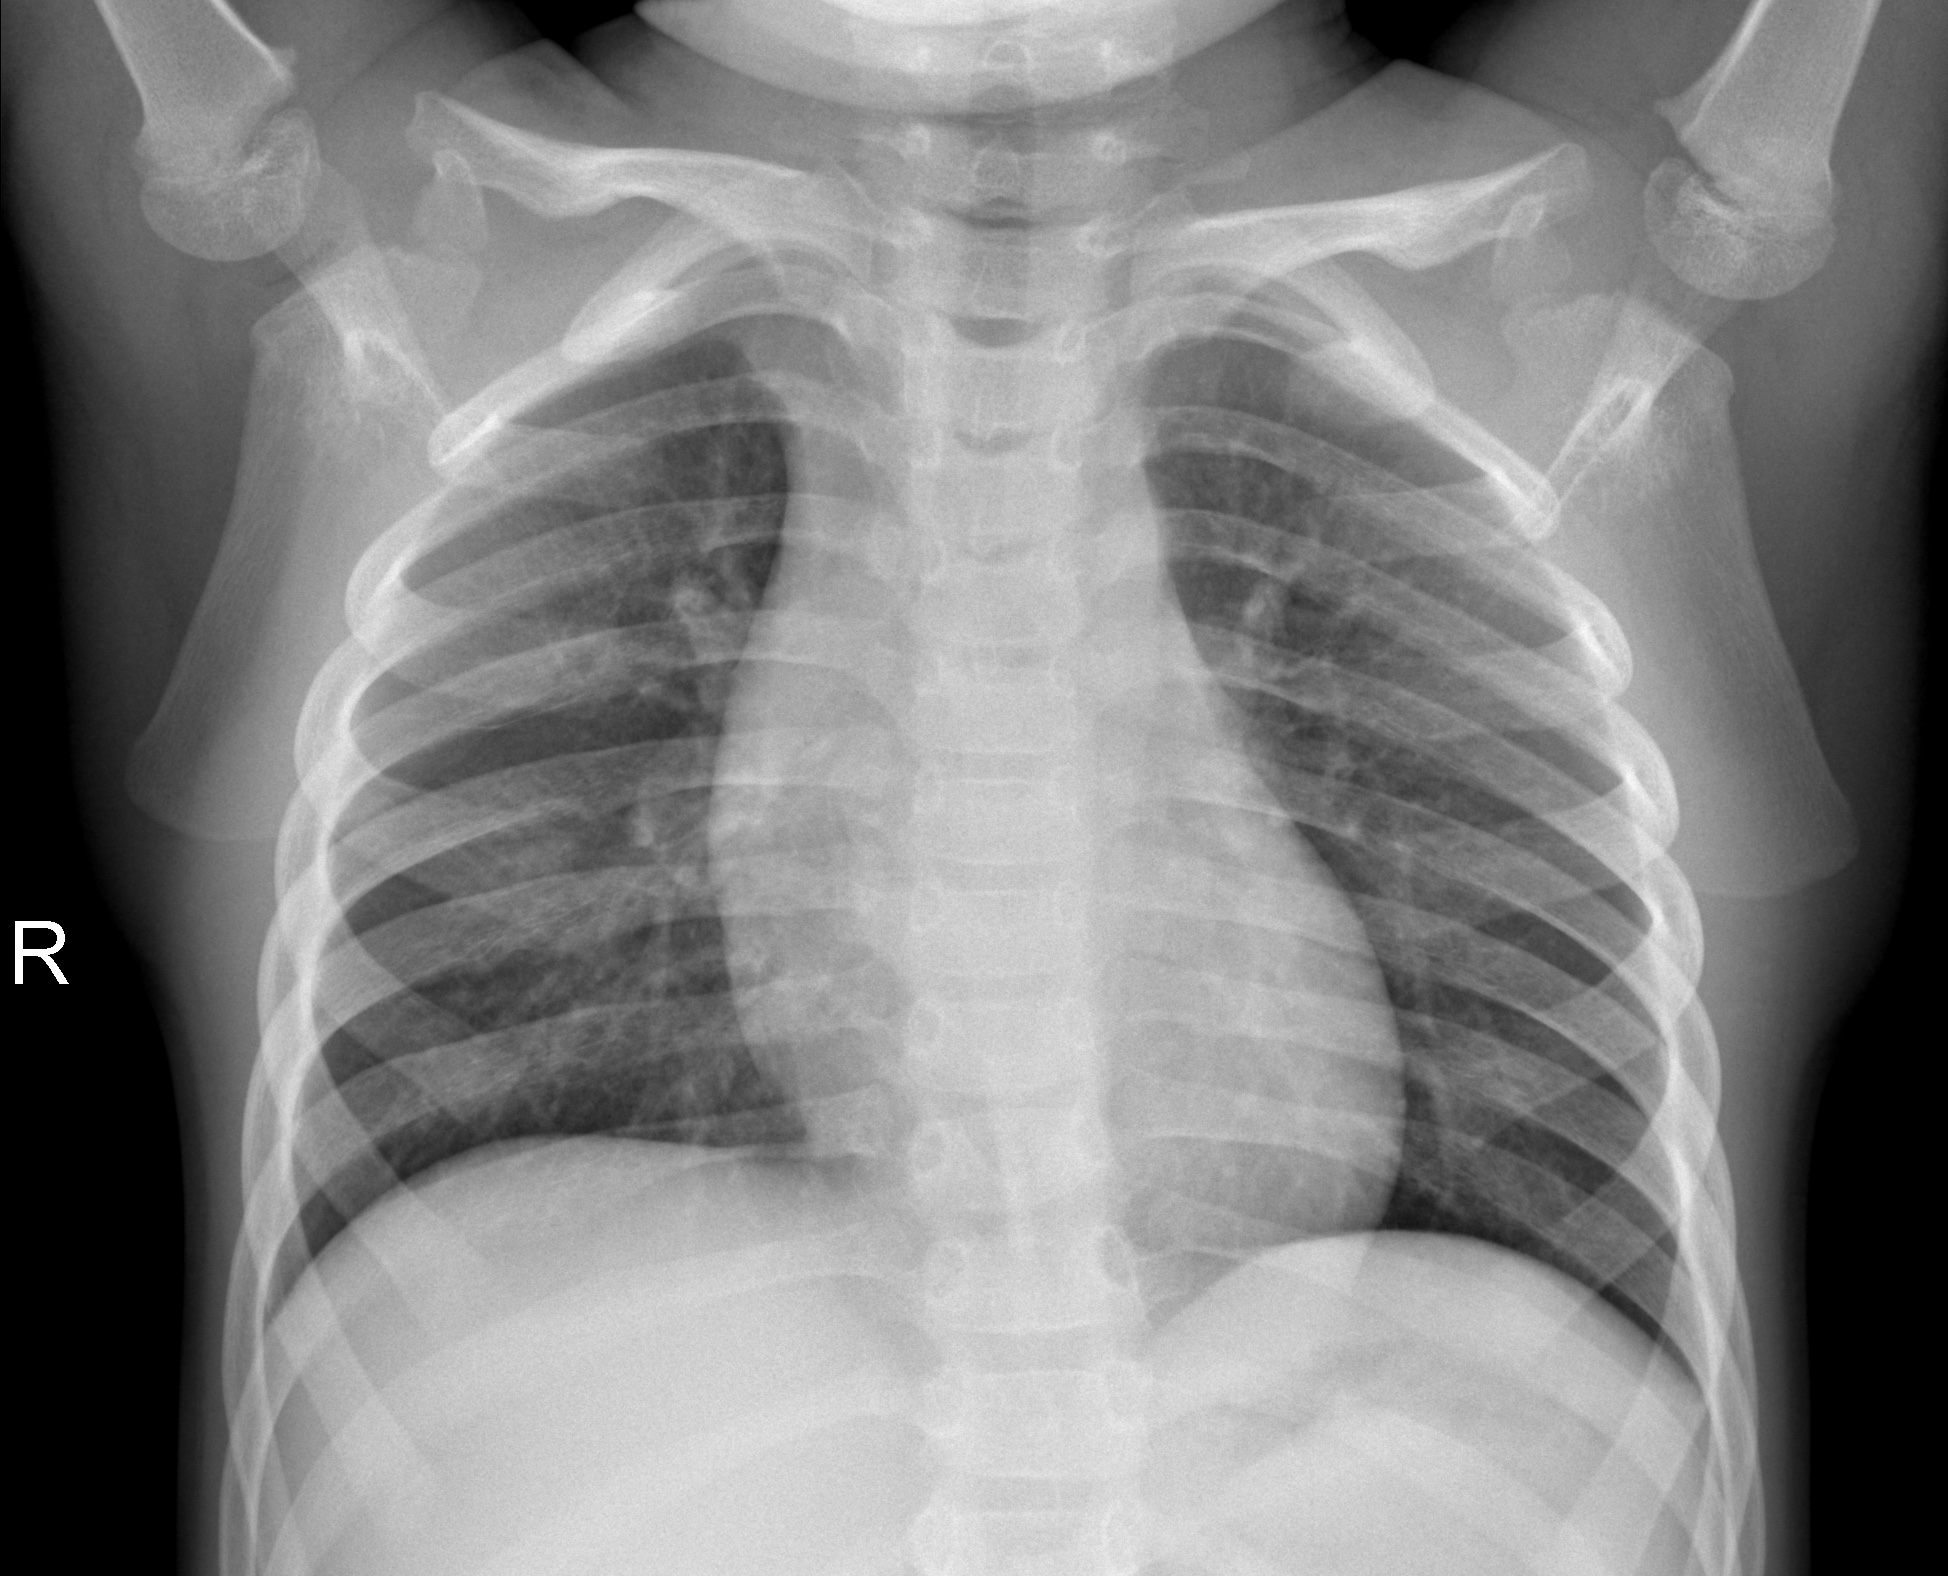
Diagnosis: NORMAL